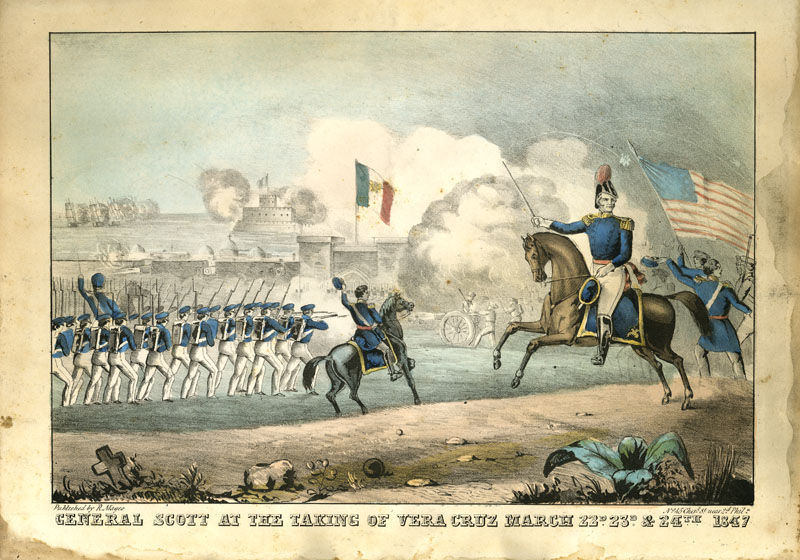
Titel: General Scott at the Taking of Vera Cruz, March 22nd, 23rd and 24th, 1847
Künstler: R. Magee
Standort: Amherst (Massachusetts, USA)
Institution: Mead Art Museum, Amherst College
Schlagwörter: blue, conflict, fight, men, military, red, soldier, soldiers, sword, white, france, green, print, brown, smoke, fighting, horses, man, rock, sky, ship, water, tower, america, drawing, army, tail, battle, french, revolution, cross, writing, wave, flag, dirt, flags, parade, waving, italian, watercolor, lines, war, american, horse, fire, reins, ships, mexico, poster, mexican, gun, guns, general, rifle, shoot, fortress, horseback, cannon, bayonets, armada, canon, march, usa, united states, charge, marching, prance, cavalry, battlefield, 22, us, bayonette, bayonet, canons, canoon, cruz, general scott, infantry, battl, 1847, scott, vera cruz, vera, march 1847, taking, 23, 24